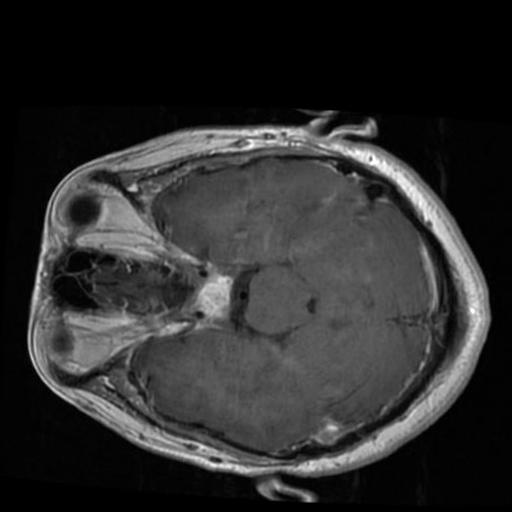
Label: brain_tumor